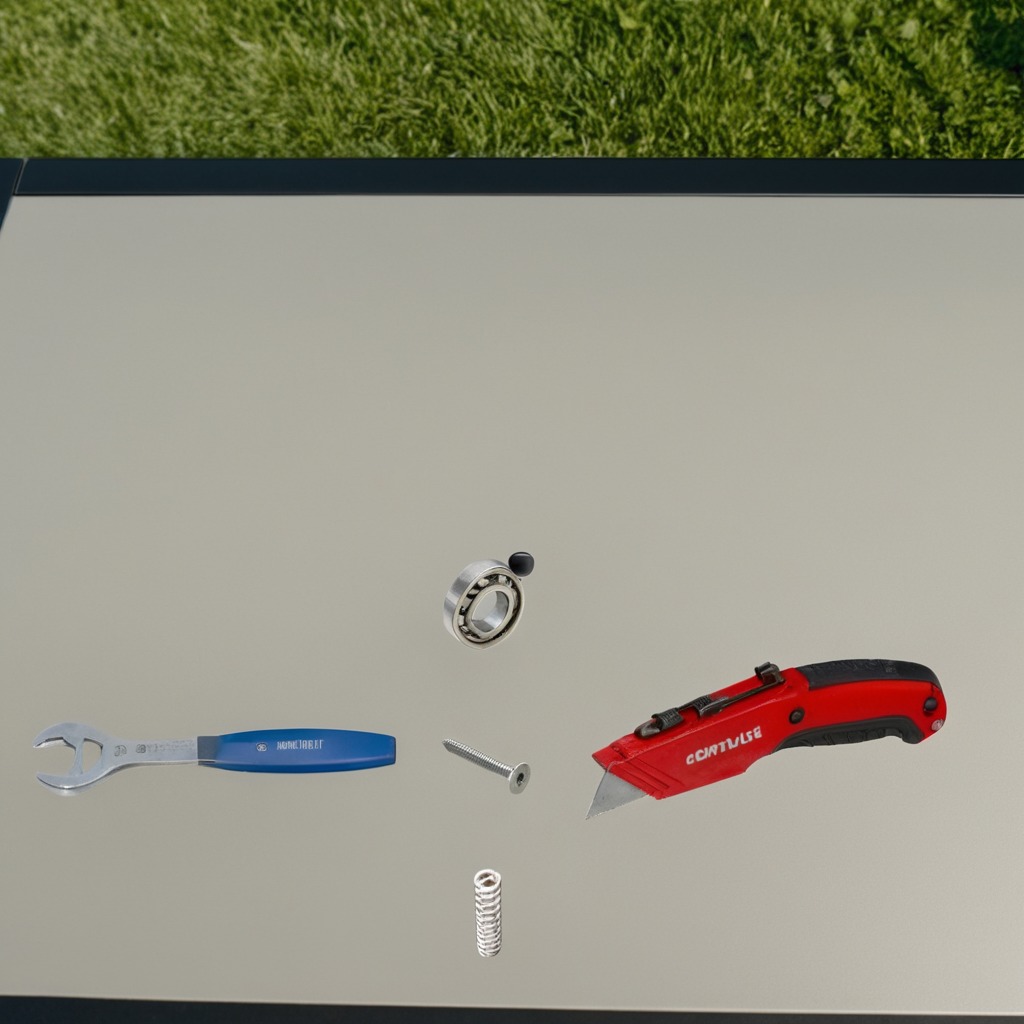
A ball bearing, a utility knife, a machine screw, a coiled metal spring, and a wrench are lying on the table.